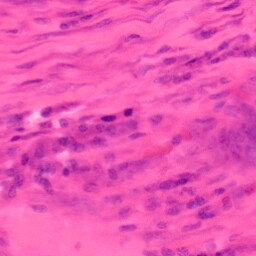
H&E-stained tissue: Colon